Question: I try execute in * SnowSQL * v1.2.16
'''
CREATE OR REPLACE PROCEDURE EDTIWKRSMWYJSYJYVFI0MQRM3K4BRQ06("start_week_id" FLOAT)
returns string
language javascript
execute as caller
as
$$
snowflake.execute({sqlText: 'PUT 'file://path_to_files' @named_stage;'});
return "success";
$$;
CALL EDTIWKRSMWYJSYJYVFI0MQRM3K4BRQ06(1148);
'''
The stored procedure works, but the data is not added to the Stage, executing the same code outside stored procedure loads data to stage. I found information in Snowflake documentation that PUT and GET command didnt work on java/scala stored procedures, but no information about javascript.
link to docs: <URL>
QUESTION: how i can add data to stage with javascript stored procedure
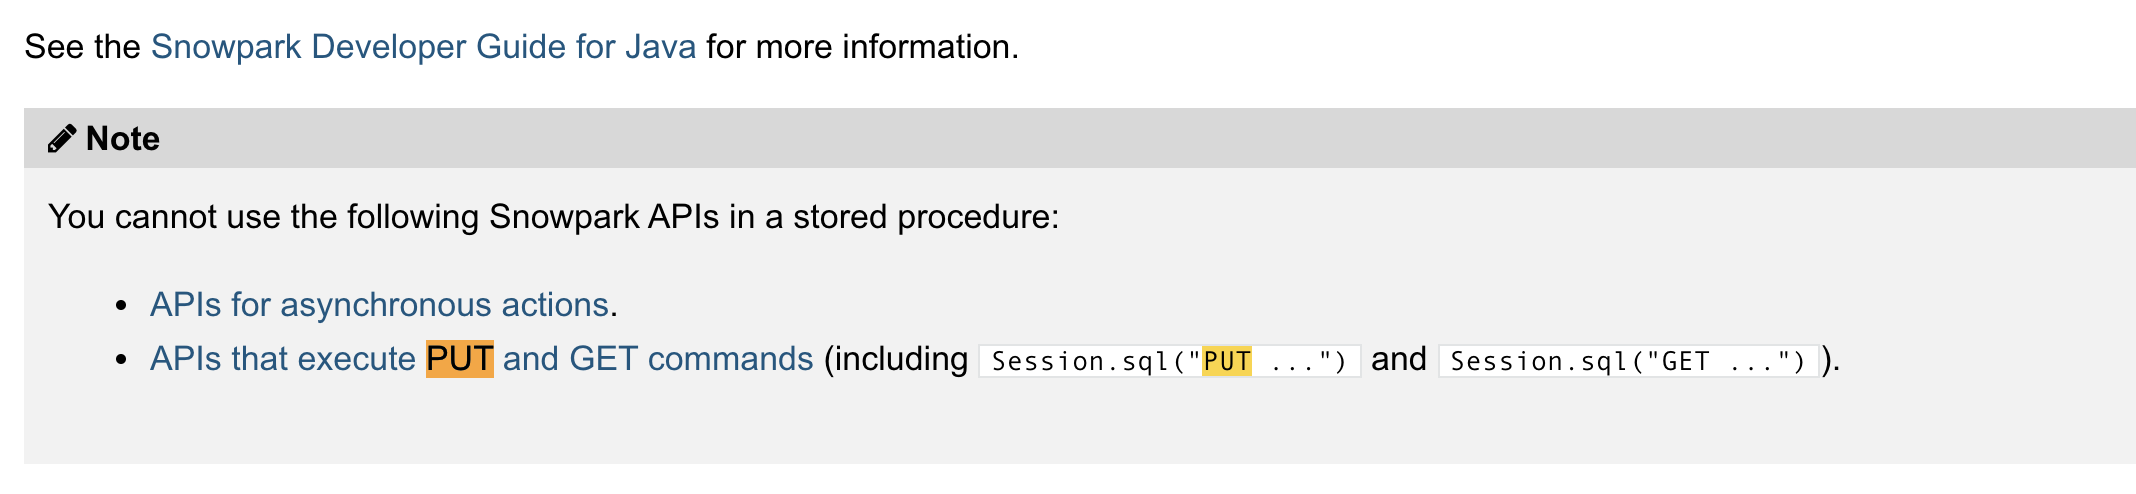
Answer: You can't. A stored procedure runs within Snowflake which has no access to your PC. A PUT command runs on your PC and uploads a file from your PC to Snowflake.
You would need to run 2 SnowSQL commands, one to PUT the file(s) and one to run a SP (or whatever you want to build) to process he staged file - assuming that's what you want to do